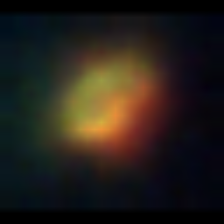
Taxon: NanoPlankton
Group: Other